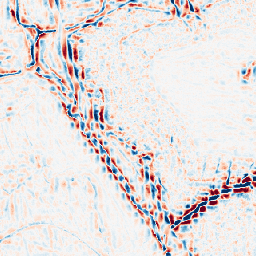
Category: wavelet
Decomposition family: wavelet_dwt
Decomposition parameters: wavelet: sym4
level: 3
Upsampling method: nearest
Upsampling parameters: scale: 4
Upsampling scale: 4